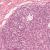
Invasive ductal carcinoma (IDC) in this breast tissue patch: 0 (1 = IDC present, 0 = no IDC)